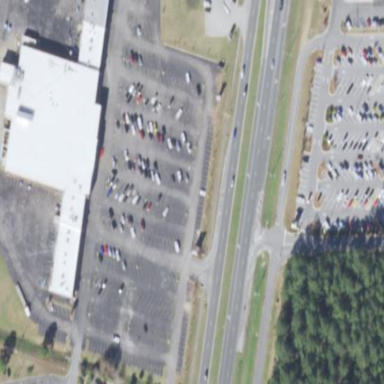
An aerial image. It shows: Retail area.